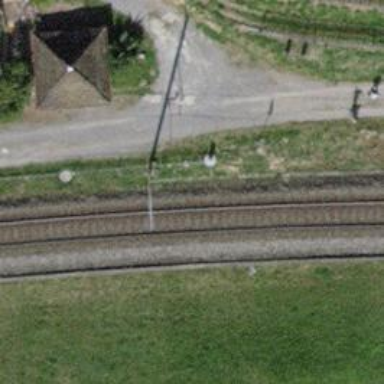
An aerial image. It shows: Single railway track with electrification through contact line.